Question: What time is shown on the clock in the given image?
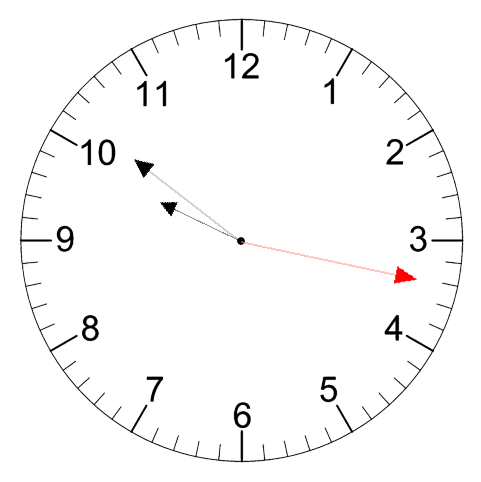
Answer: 09:51:17